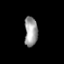
Tissue: prostate
Cell type: T cells
Senescence score: 0.2149
Nuclear area (px): 379
Mean DAPI intensity: 155.636